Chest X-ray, PA view. Patient: 75 years old, sex M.
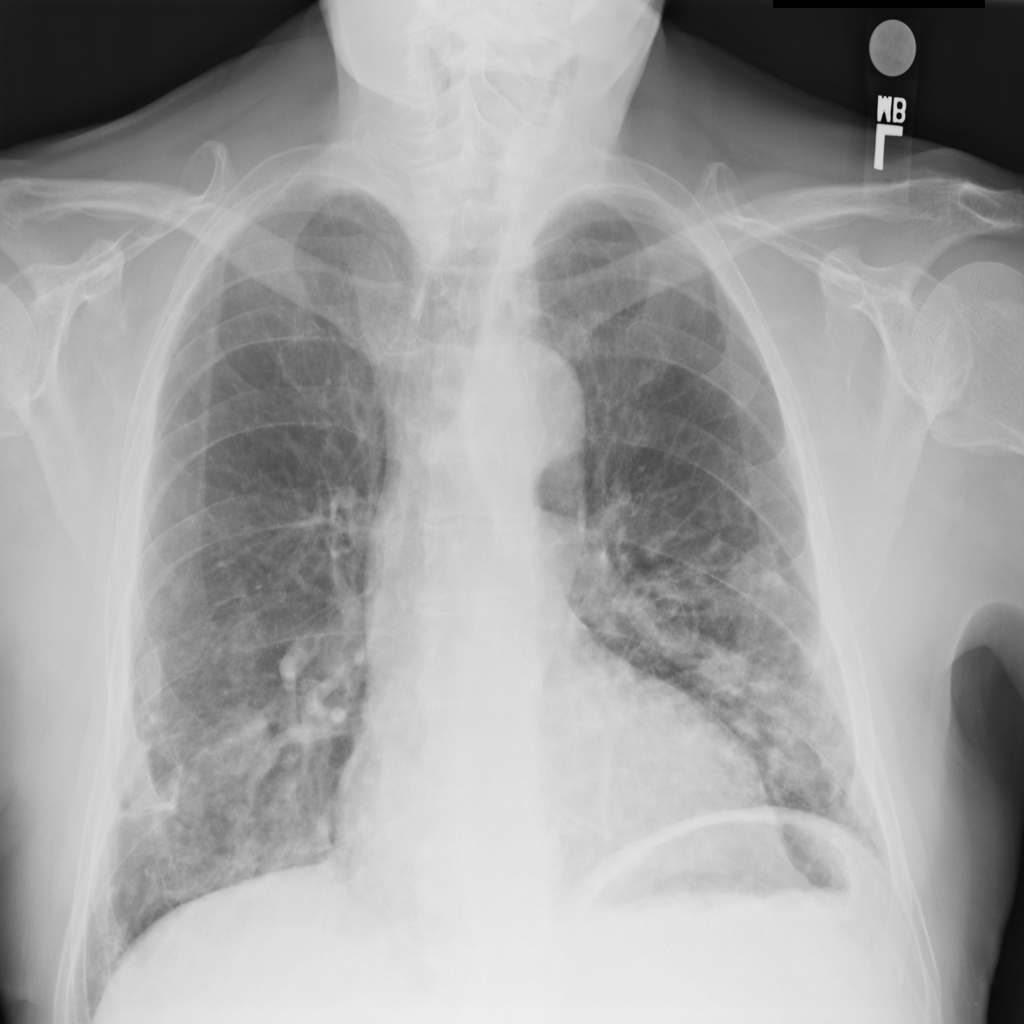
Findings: No Finding